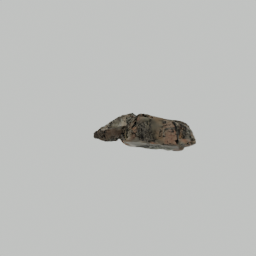
Label: architecture